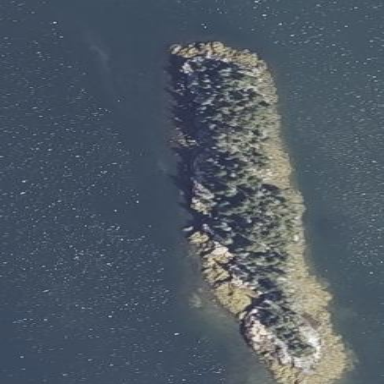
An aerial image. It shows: Island with natural coastline.